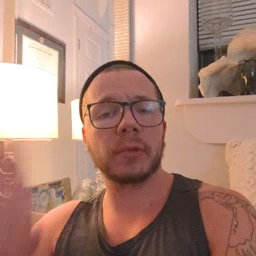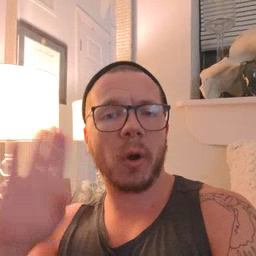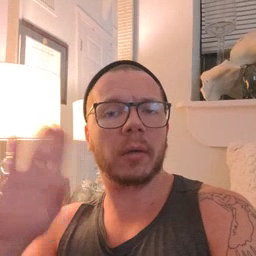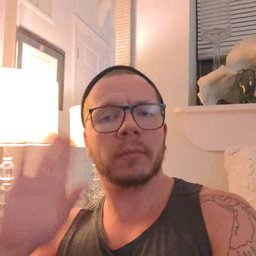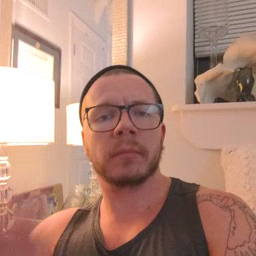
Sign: dog